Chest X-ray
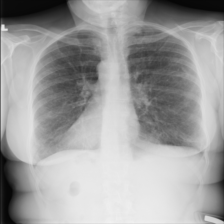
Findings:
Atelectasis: negative
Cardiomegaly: negative
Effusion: negative
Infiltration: negative
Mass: negative
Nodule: negative
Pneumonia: negative
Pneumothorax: negative
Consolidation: negative
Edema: negative
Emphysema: negative
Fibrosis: negative
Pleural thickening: negative
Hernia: negative